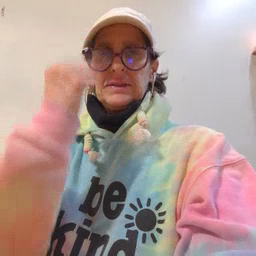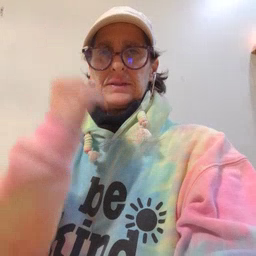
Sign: sleep